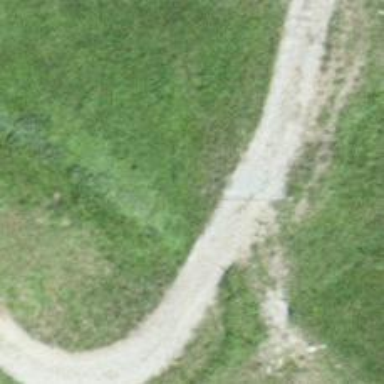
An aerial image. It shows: Track road with grade4 tracktype.